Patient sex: F
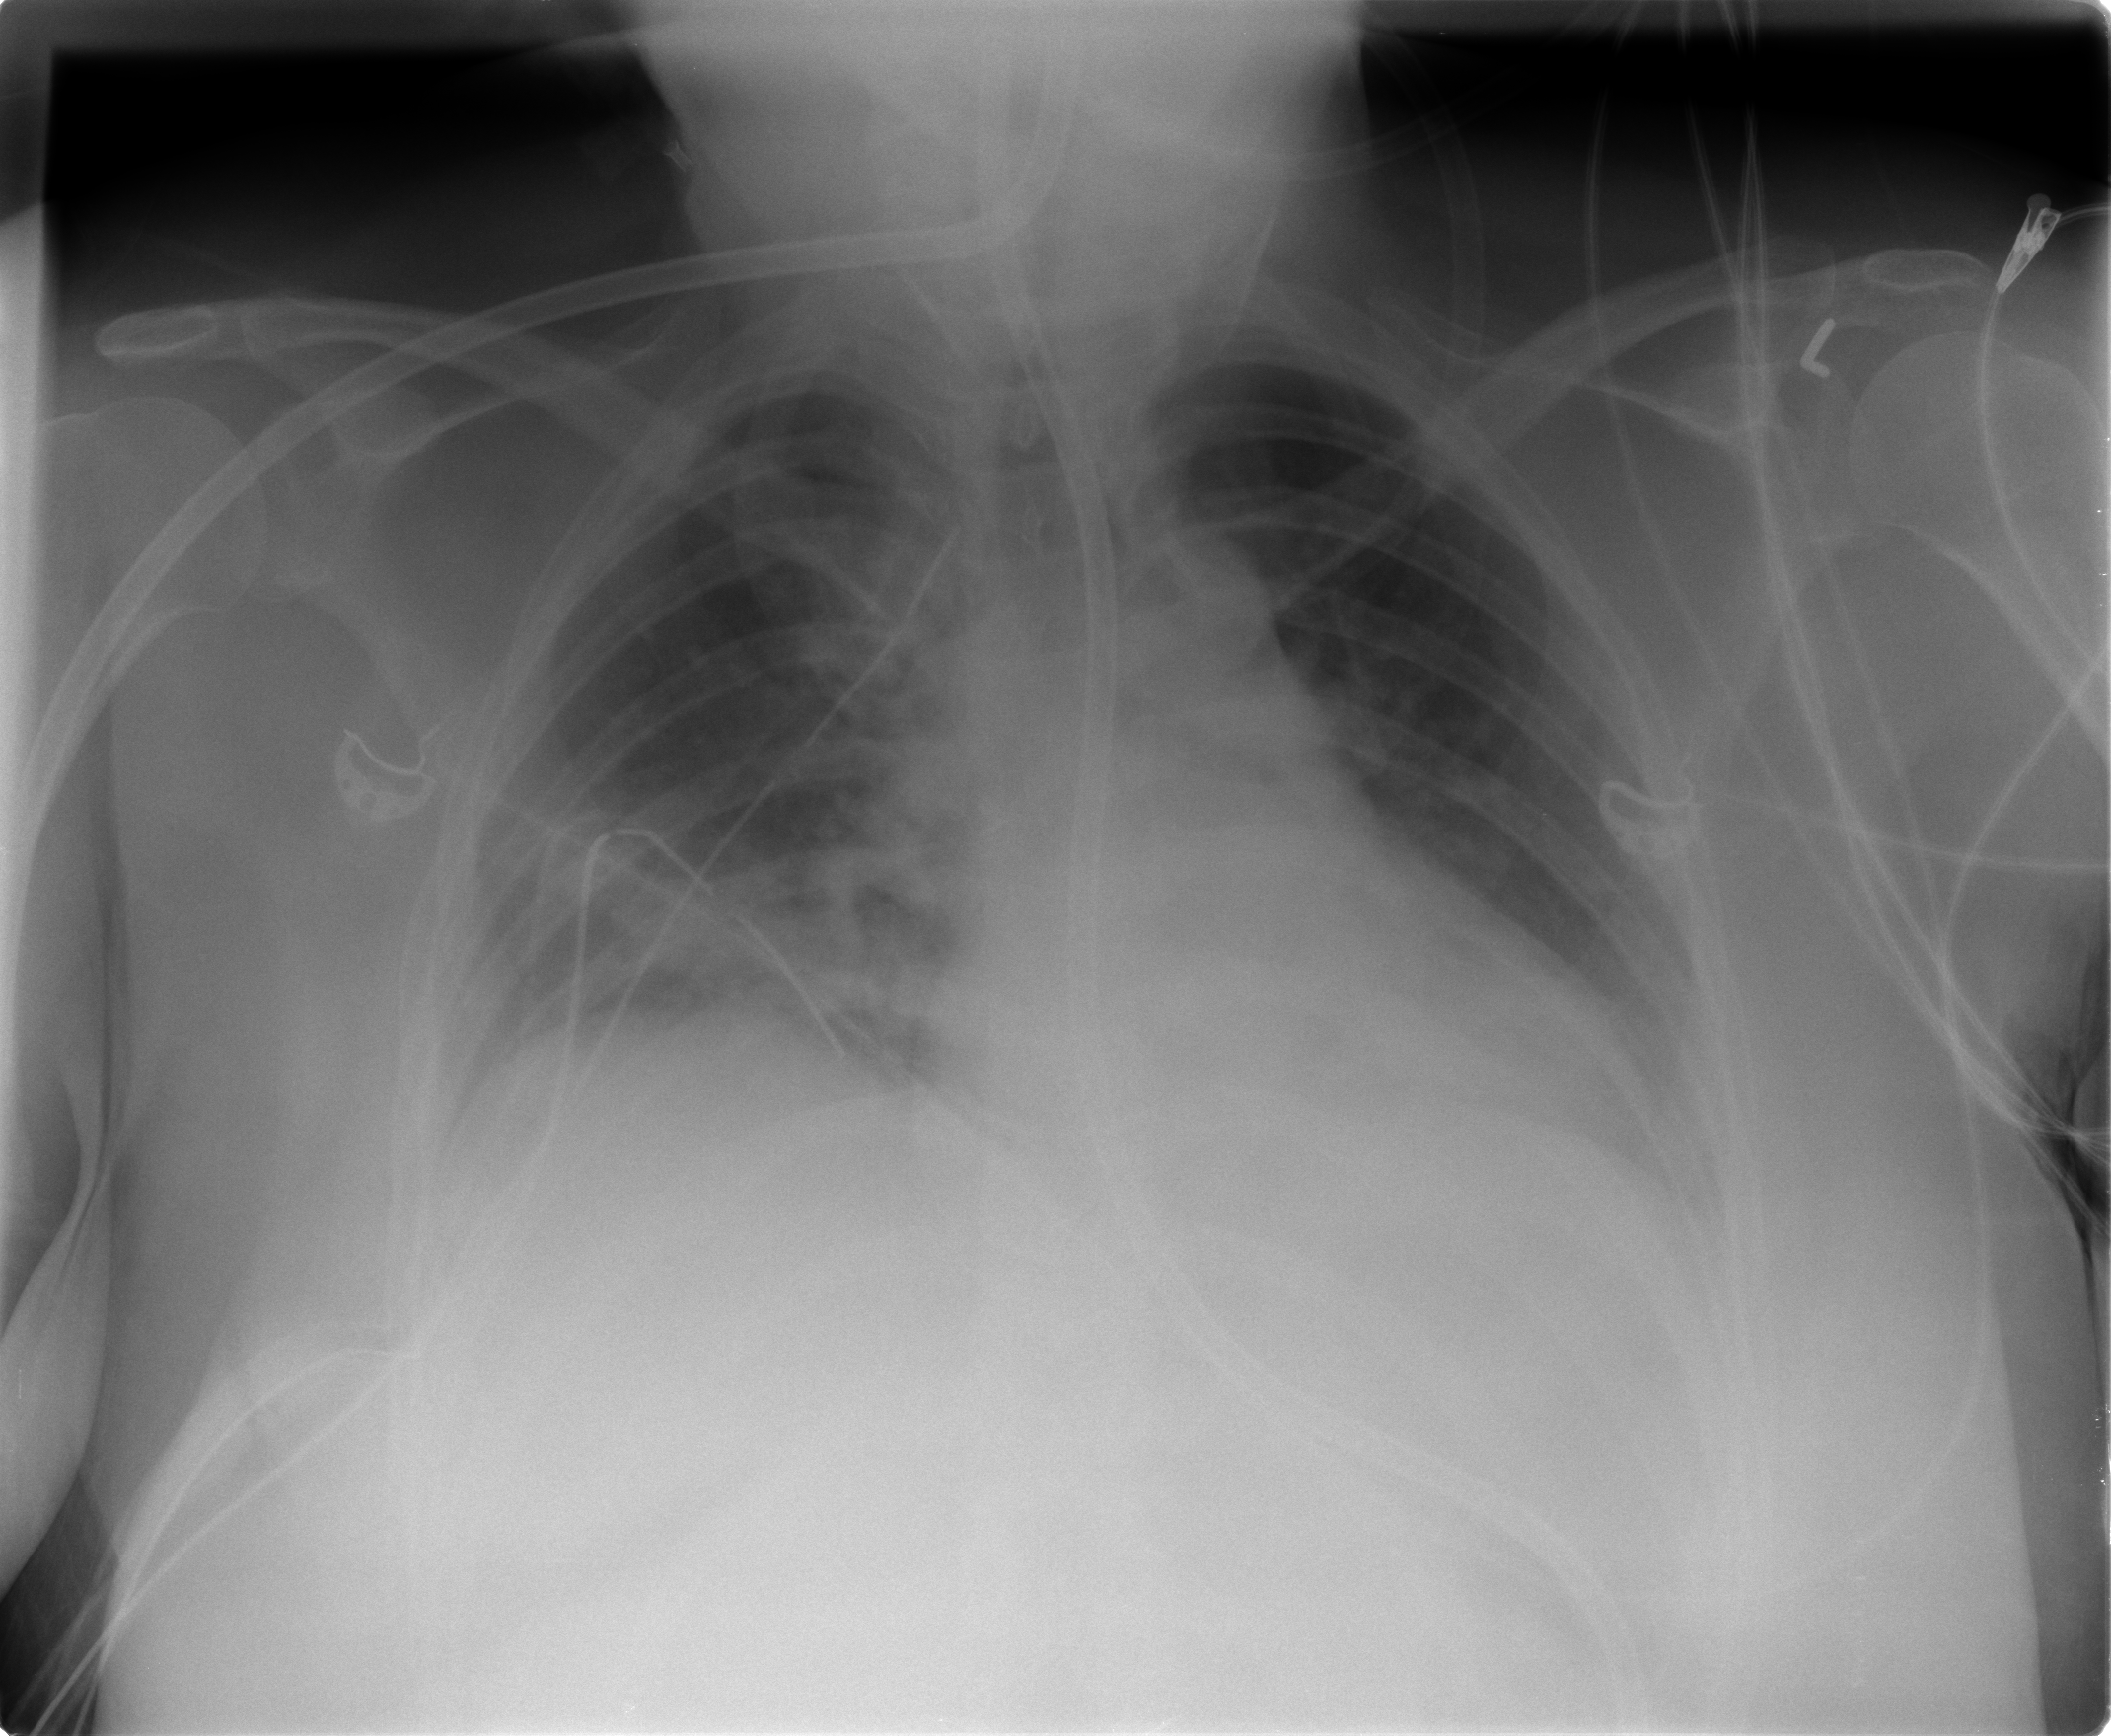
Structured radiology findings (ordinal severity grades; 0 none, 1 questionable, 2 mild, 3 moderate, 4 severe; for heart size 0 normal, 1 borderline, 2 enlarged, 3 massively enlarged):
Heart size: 0
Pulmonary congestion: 0
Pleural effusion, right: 0
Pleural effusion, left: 0
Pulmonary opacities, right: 0
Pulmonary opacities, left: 0
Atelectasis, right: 3
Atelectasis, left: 1